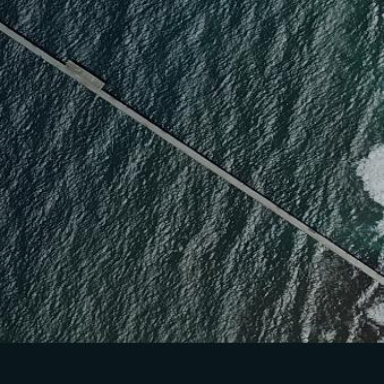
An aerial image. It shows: Man-made pier.